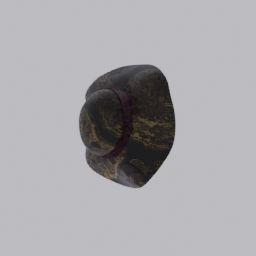
Label: people